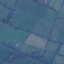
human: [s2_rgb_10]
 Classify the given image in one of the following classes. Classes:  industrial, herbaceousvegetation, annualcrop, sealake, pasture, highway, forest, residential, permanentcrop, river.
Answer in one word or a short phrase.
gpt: Pasture